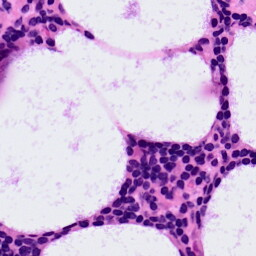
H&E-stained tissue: LymphNode